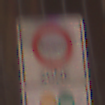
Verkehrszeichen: BeginnUmweltzone
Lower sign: FreistellungVomVerkehrsverbot2
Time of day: MorningAfternoon
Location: Outdoor (Urban)
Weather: Clear
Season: NotSpecified
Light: Natural